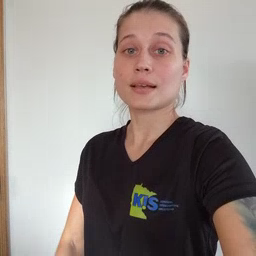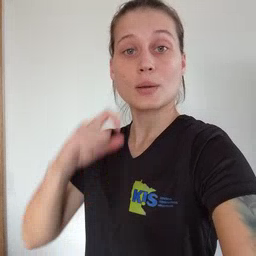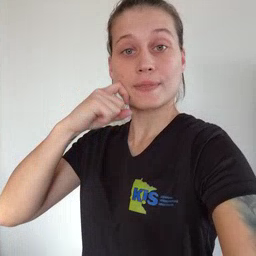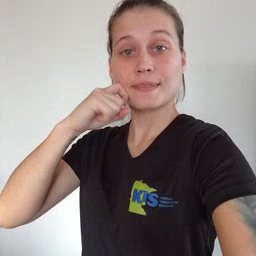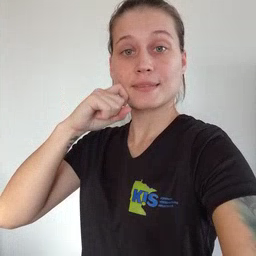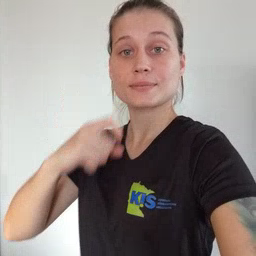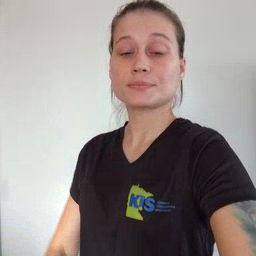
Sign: apple